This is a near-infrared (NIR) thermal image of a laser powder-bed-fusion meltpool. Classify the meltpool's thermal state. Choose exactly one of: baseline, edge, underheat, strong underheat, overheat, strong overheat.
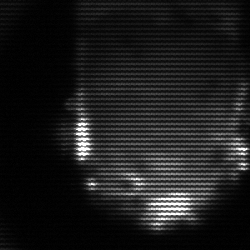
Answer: baseline